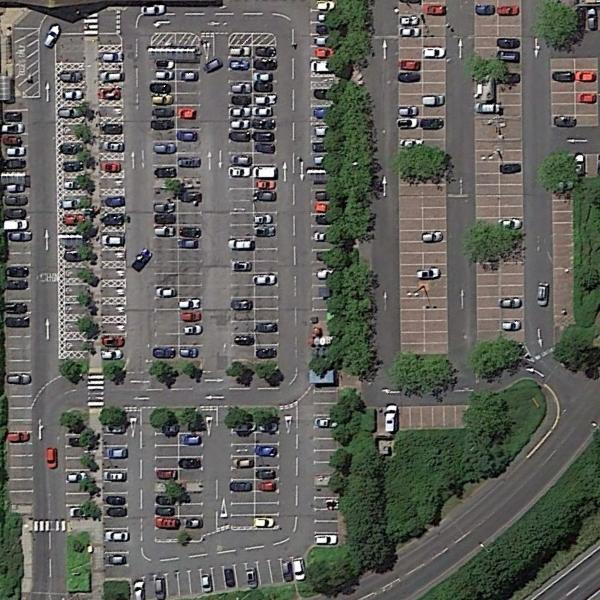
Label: Parking